Question: I've a bunch of text (links and raw text) on my site that I want moderators and administrators to be able to edit. I somehow need to add the possibility to edit the text in question.
My first thought was to add an edit link next to each part that could be edited, but that doesn't look right. To many 'Edit' links where added to the page, it looked really strange.
My second idea was to add some key-combo to each link that can be edited.
Like; hold shift key while clicking on the given text/link to edit.
; is there a good way to add a shortcut like this to any text/link on the site using JavaScript.
Adding an option to the right click menu would be spot-on, but that doesn't seems to be possible.
This is how it looks right now:

The feature doesn't need to be supported by any other browser then Chrome.
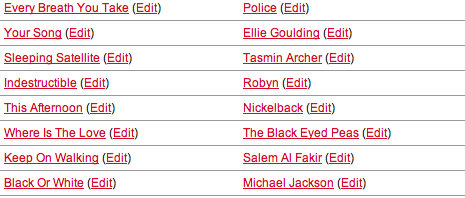
Answer: First of all, I'd suggest using a Javascript framework as it will make the entire process much simpler. Personally I use jQuery, but there are others around, so if you don't use one already then I'd suggest looking into it.
You'll need to detect click events on any of the links on your page that you want to edit - this could be any link, or it could be only certain ones (designated with a class) - so you'll need to bind a click event handler to each of these links. How you do this is dependent on whether or not you're using regular Javascript or a framework.
If you choose to use jQuery, it may look something like this:
'''
<script>
$(document).ready(function() {
$('.edit').click(function(event) {
if(event.shiftKey) {
// handle shift-click
// will need to call event.preventDefault() to prevent navigating to the href of the link
}
else {
// handle non-shift-click - possibly just do nothing?
}
});
});
</script>
'''
That binds a 'click' event handler to any DOM element that has the 'edit' class assigned to it. If you look into jQuery selectors in more detail you can limit this to much greater depth if required.